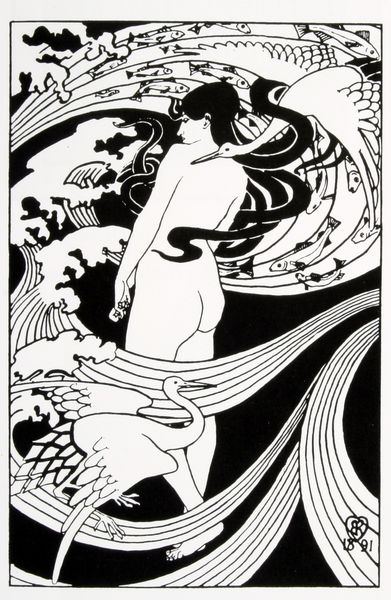
Titel: Natura naturans
Künstler: Robert Burns
Standort: (Seriendruck)
Schlagwörter: akt, flügel, hand, himmel, körper, meer, nackt, vogel, wasser, weiß, wolken, fluss, bewegung, elegant, finger, frau, frisur, geschwungen, haar, ohr, profil, rücken, schwarz, skizze, zeichnung, blick, tiere, ornament, arm, band, federn, gefieder, stehen, signatur, vögel, wind, auge, haare, musik, england, locken, fliegen, schweif, schwung, füße, gischt, hintern, holzschnitt, schrift, welle, wellen, papier, umarmung, valloton, schnabel, schwan, modern, formen, grafik, graphik, linien, wogen, jugendstil, gestreift, streifen, japonismus, nackte, zehen, umriss, bögen, bad, eva, paradies, buch, fuss, hinten, traum, druck, lithographie, initialen, monogramm, schraffur, stich, illustration, schwarzweiß, zeitschrift, dynamik, fliegend, jugendtsil, krallen, kranich, reiher, toulouse-lautrec, buchseite, holzscnitt, fisch, schwingen, medusa, schlangen, herz, bänder, ornamentik, kreisen, art deco, schwäne, flamingos, fische, regenbogen, kraniche, storch, schlage, schan, dekadenz, holtschnitt, sruckgrafik, störche, po, we, rücekn, regenbopgen, 1891, artjugendstilportal deco, kranicch, vogelfisch, schwarz weiß nackt frau kranich vogrl